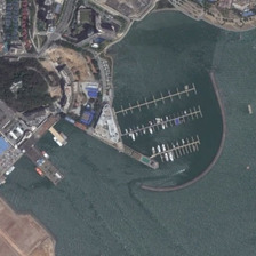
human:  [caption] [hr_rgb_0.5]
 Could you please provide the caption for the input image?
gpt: Some ships are sailing to the sea.

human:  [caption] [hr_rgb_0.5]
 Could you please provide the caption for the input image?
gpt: Near the port is a dense residential area.

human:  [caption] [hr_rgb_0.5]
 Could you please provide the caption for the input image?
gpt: Near the harbor is a crowded residential area.

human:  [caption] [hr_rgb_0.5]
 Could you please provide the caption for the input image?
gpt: Some ships sail at sea.

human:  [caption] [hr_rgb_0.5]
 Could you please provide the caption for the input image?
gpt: near the port is a dense residential area.